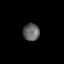
Tissue: skin
Cell type: Epithelial cells
Senescence score: 0.1502
Nuclear area (px): 279
Mean DAPI intensity: 98.946